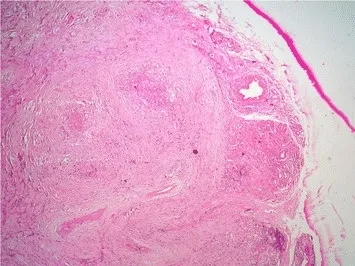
Low magnification showing a lesion with fascicular architecure in a predominantly fibrous background (haematoxylin & eosin stain, x 50).
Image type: pathology (h&e)